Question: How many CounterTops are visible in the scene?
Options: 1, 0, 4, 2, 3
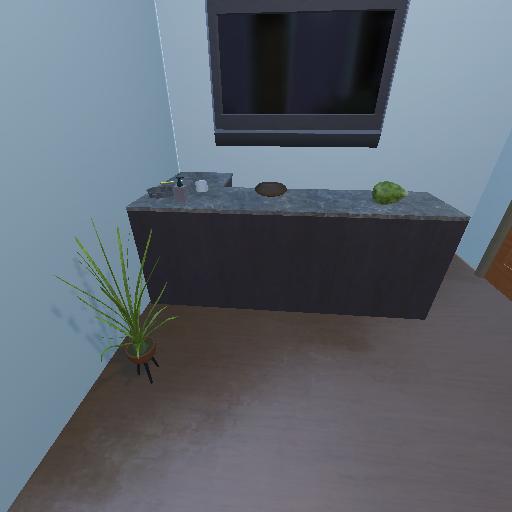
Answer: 1